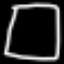
Label: square